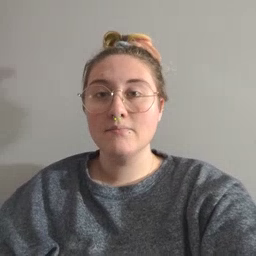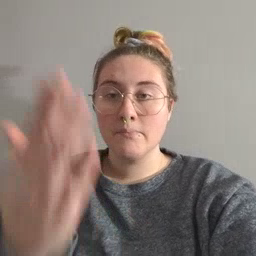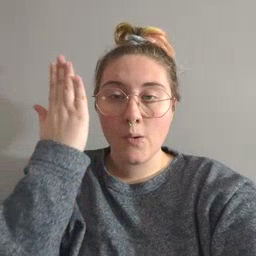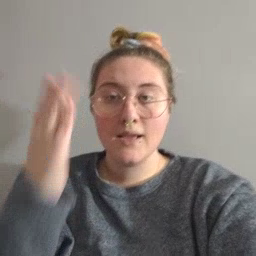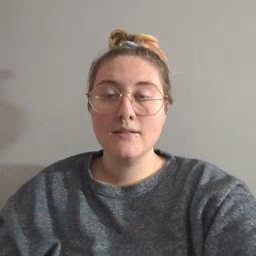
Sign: morning